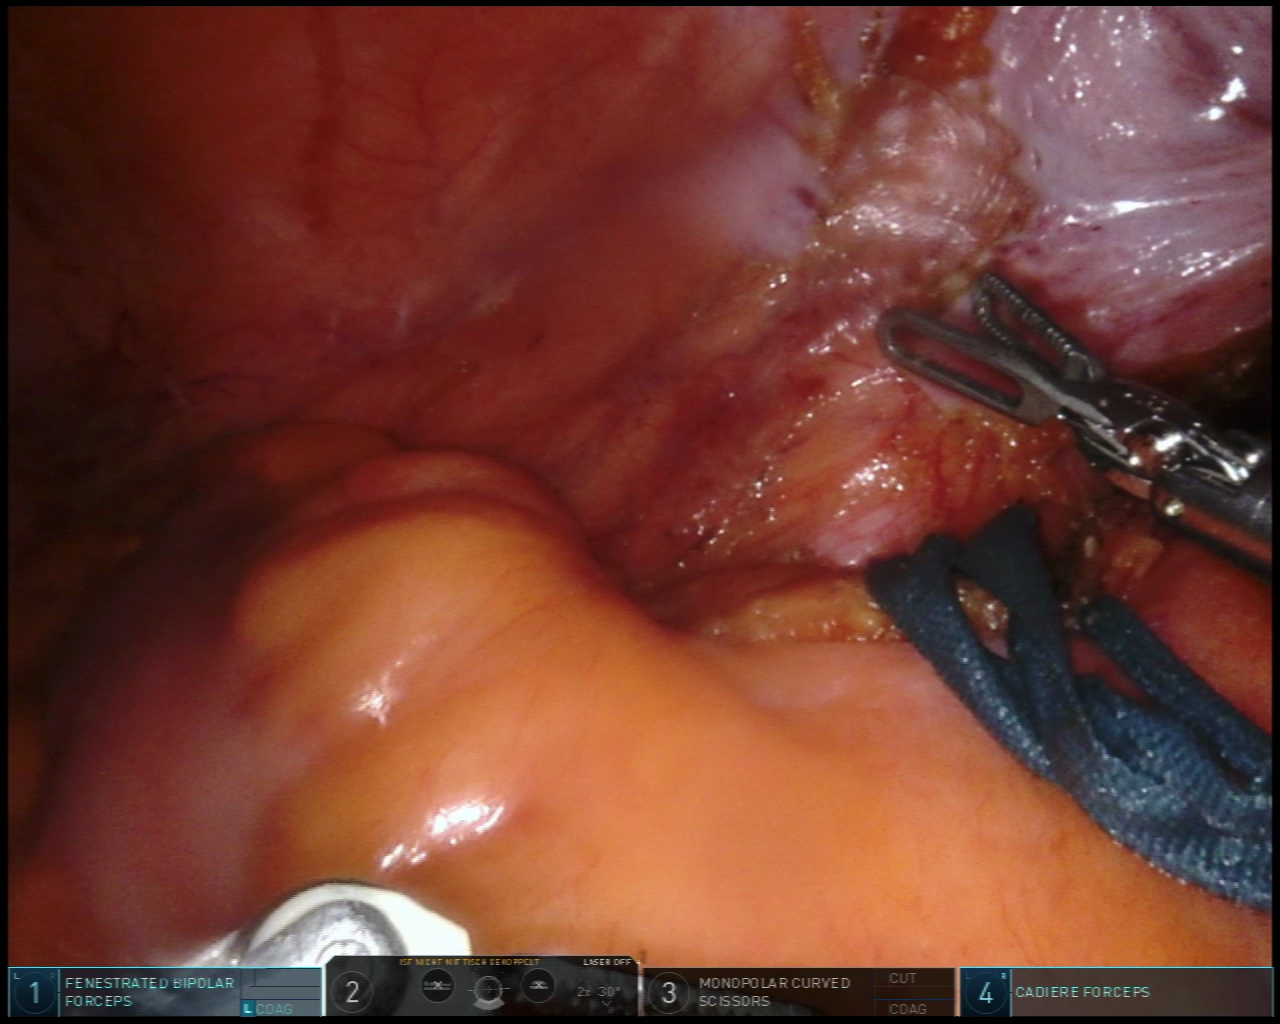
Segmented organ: ureter
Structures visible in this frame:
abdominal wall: yes
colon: yes
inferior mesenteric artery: no
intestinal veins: no
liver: no
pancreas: no
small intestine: no
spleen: no
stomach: no
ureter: yes
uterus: no
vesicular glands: no